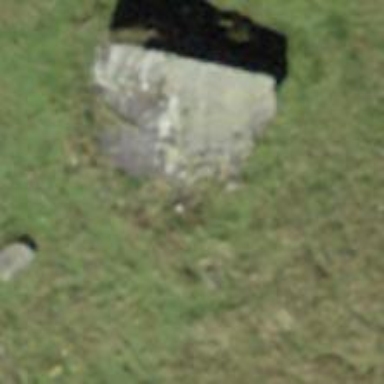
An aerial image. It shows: Rock shelter designated as amenity for shelter.